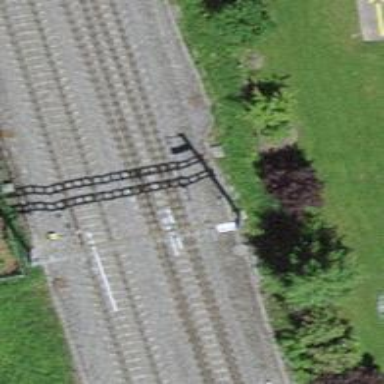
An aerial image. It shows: Railway switch.